Aerial crown-view tile of a tropical tree (Barro Colorado Island, Panama), acquired 20250915:
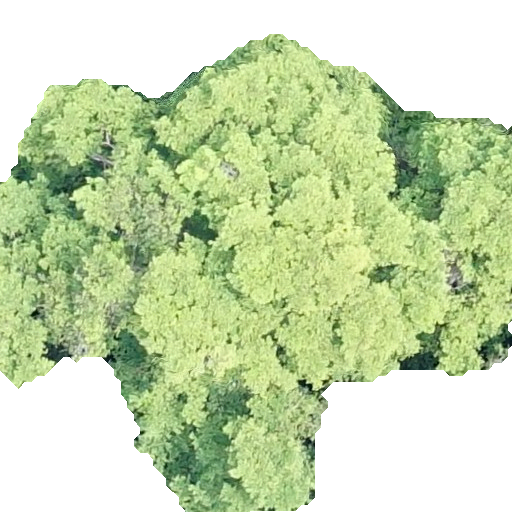
Species: Terminalia amazonia
GBIF accepted scientific name: Terminalia amazonica
Crown area: 259.766 m²